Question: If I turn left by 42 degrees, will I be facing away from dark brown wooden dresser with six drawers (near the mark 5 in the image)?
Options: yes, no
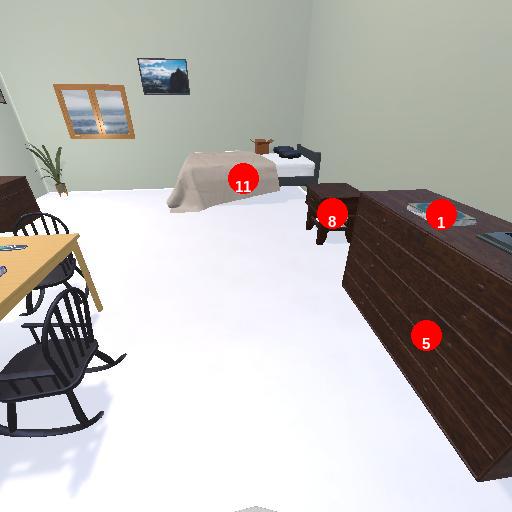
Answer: yes